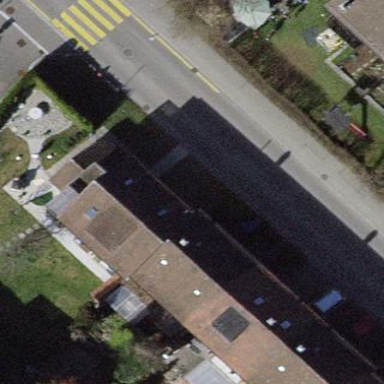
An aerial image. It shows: Terrace building.